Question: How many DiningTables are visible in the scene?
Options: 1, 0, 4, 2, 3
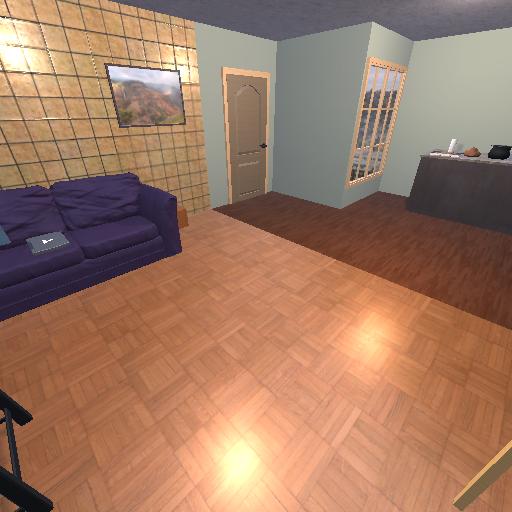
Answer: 1